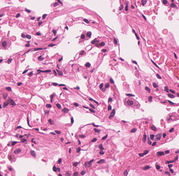
Tumor epithelial tissue: no
Tumor-associated stroma tissue: no
Normal tissue: yes